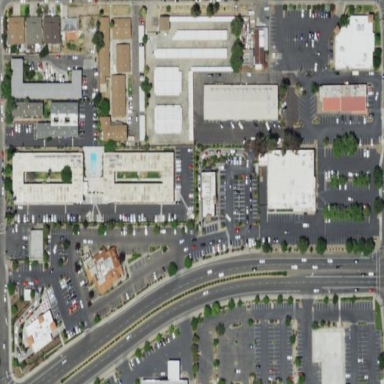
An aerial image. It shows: Retail area.